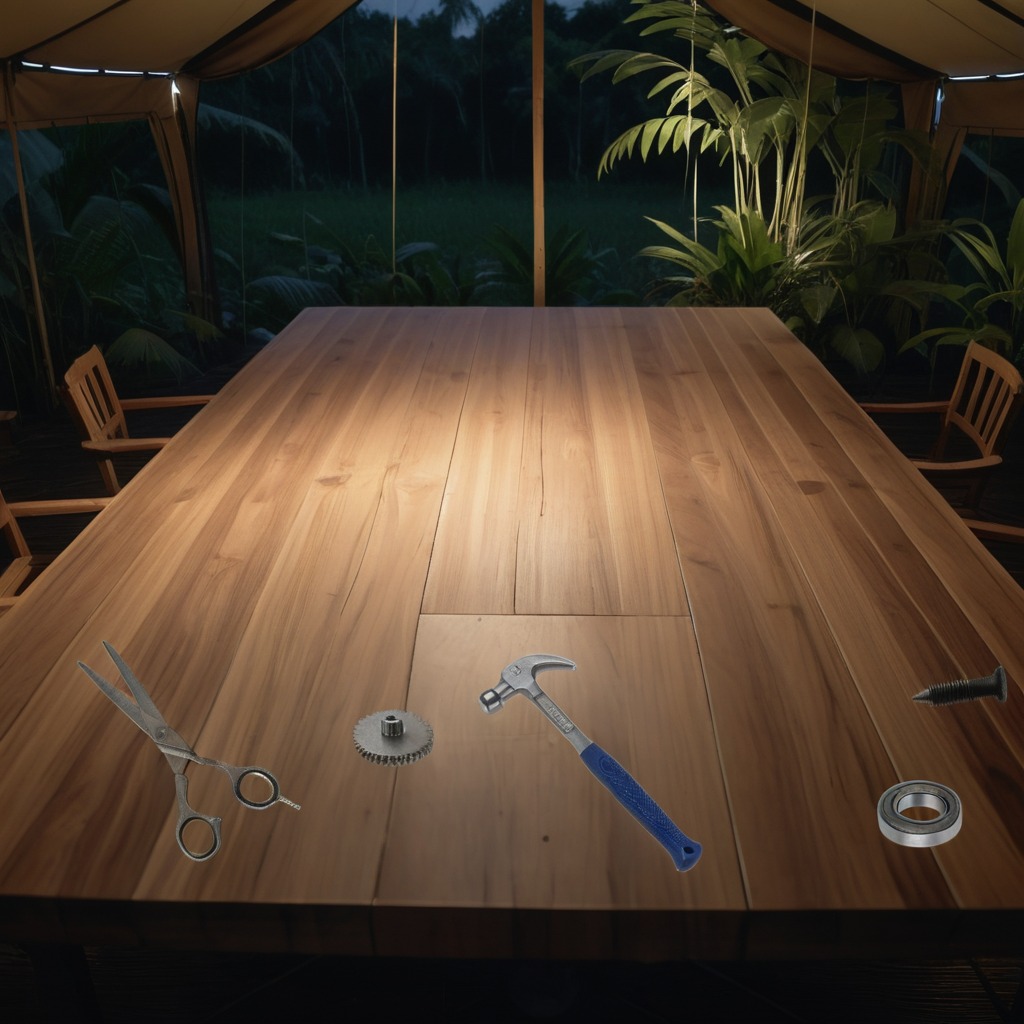
A metal ball bearing, a steel gear with teeth, a metal machine screw, a hammer, and a pair of scissors are lying on the wooden table.